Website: ulta-beauty
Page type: billing-address
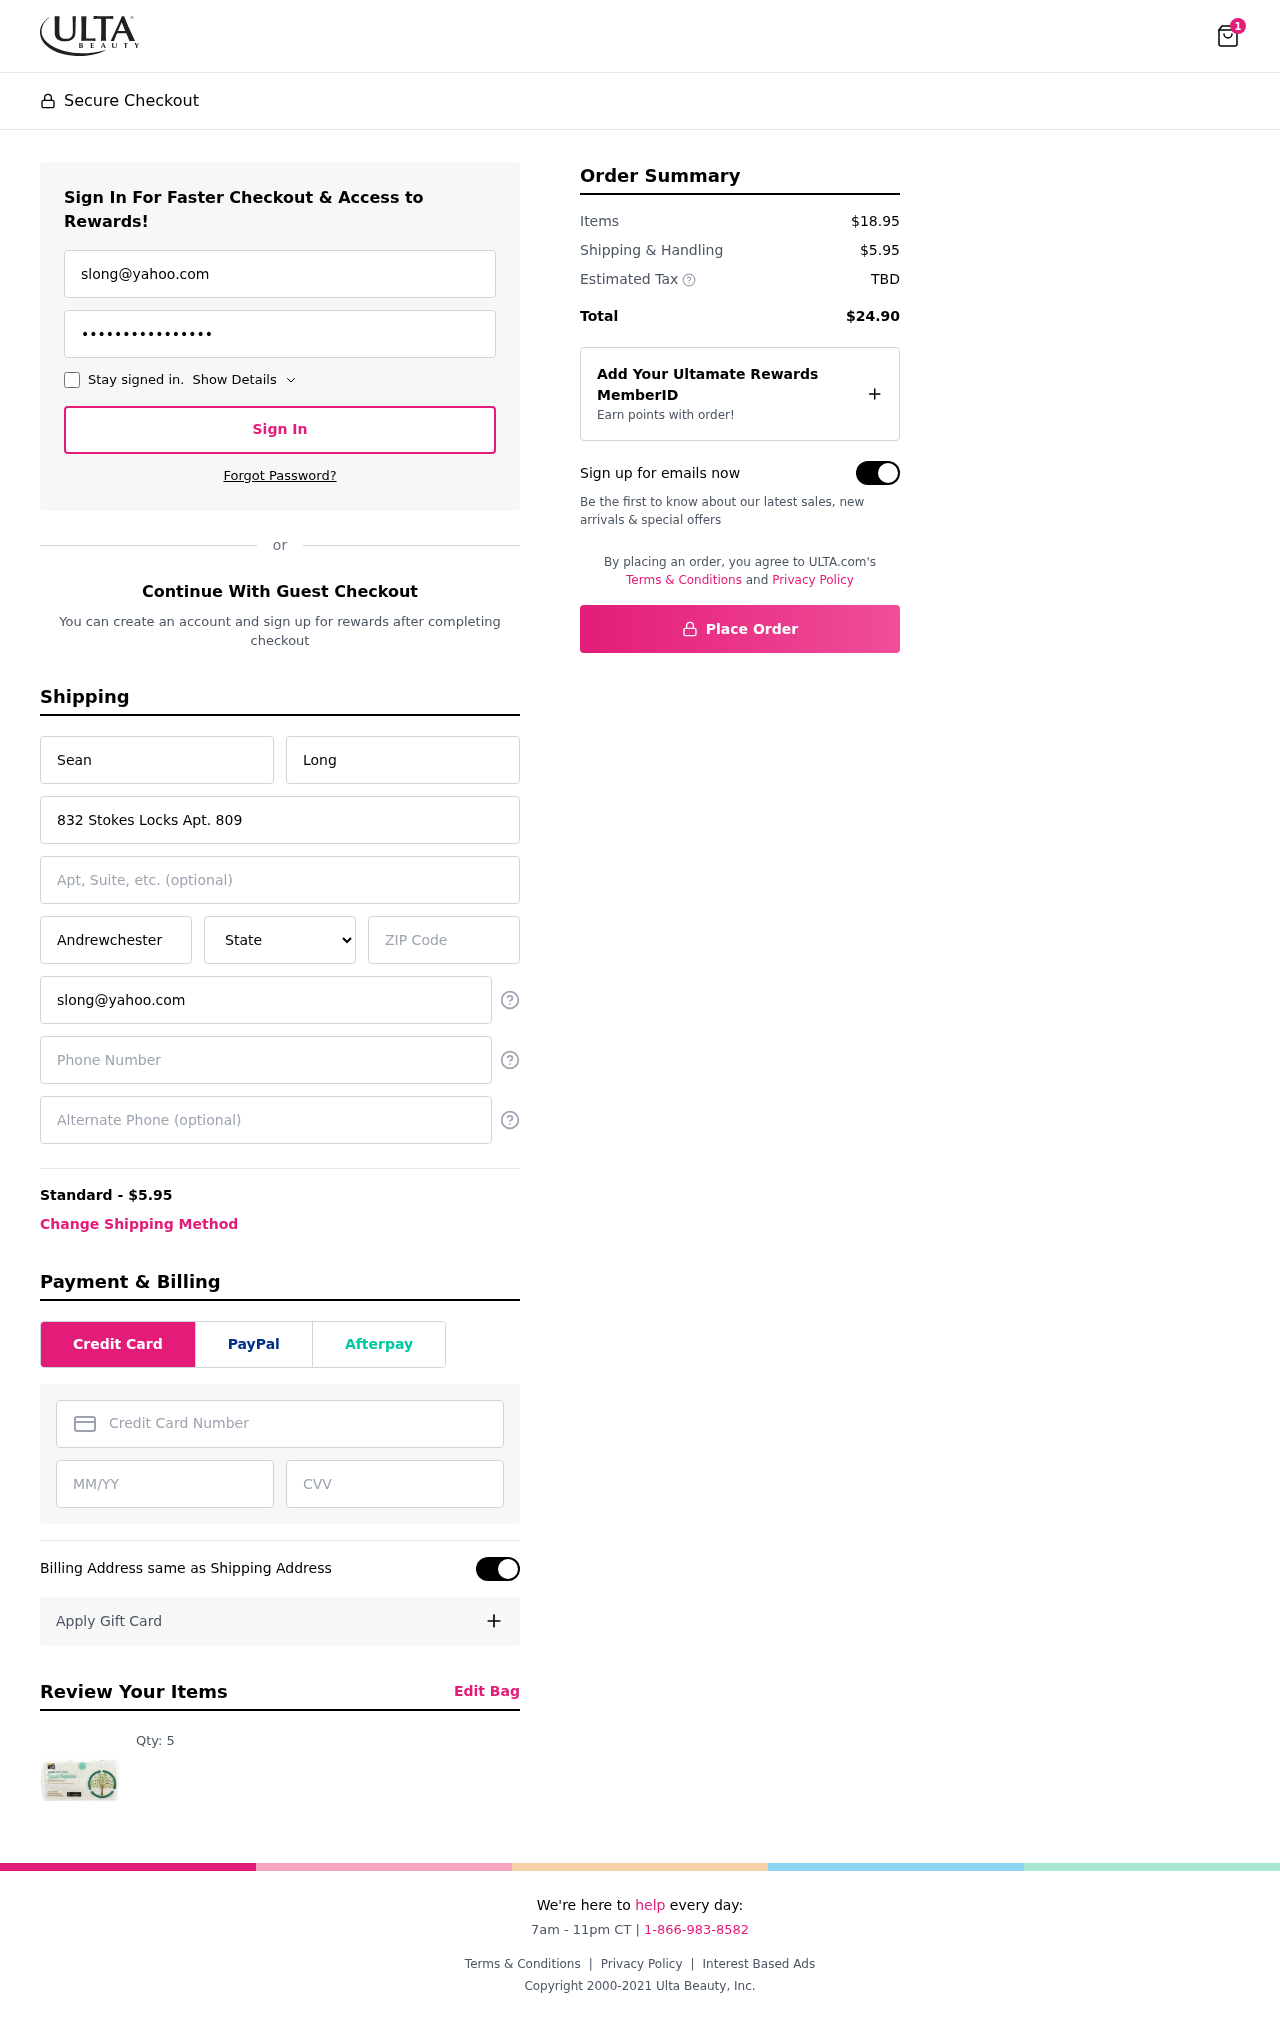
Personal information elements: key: PII_STATE
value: Florida
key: PII_EMAIL
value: slong@yahoo.com
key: PII_FIRSTNAME
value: Sean
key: PII_LASTNAME
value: Long
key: PII_STREET
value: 832 Stokes Locks Apt. 809
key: PII_CITY
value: Andrewchester
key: PII_POSTCODE
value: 06349
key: PII_PHONE
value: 4277833559
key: PII_CARD_NUMBER
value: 2718 5287 6331 2096
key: PII_CARD_EXPIRY
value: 07/27
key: PII_CARD_CVV
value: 999
Product elements: key: PRODUCT1_QUANTITY
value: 5
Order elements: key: ORDER_NUM_ITEMS
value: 1
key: ORDER_SHIPPING_COST
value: $5.95
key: ORDER_SUBTOTAL
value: $18.95
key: ORDER_TOTAL
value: $24.90